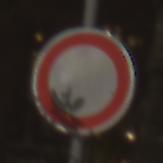
Verkehrszeichen: VerbotFahrzeugeAllerArt
Umgebung: Outdoor, Urban
Tageszeit: Night
Wetter: Clear
Licht: Artificial
Jahreszeit: NotSpecified
Kontrast: HighContrast